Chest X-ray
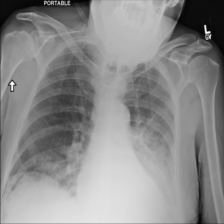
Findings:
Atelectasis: positive
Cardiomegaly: negative
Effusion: positive
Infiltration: positive
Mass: negative
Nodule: negative
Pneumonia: negative
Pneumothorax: negative
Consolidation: negative
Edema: negative
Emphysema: negative
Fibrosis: negative
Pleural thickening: negative
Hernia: negative